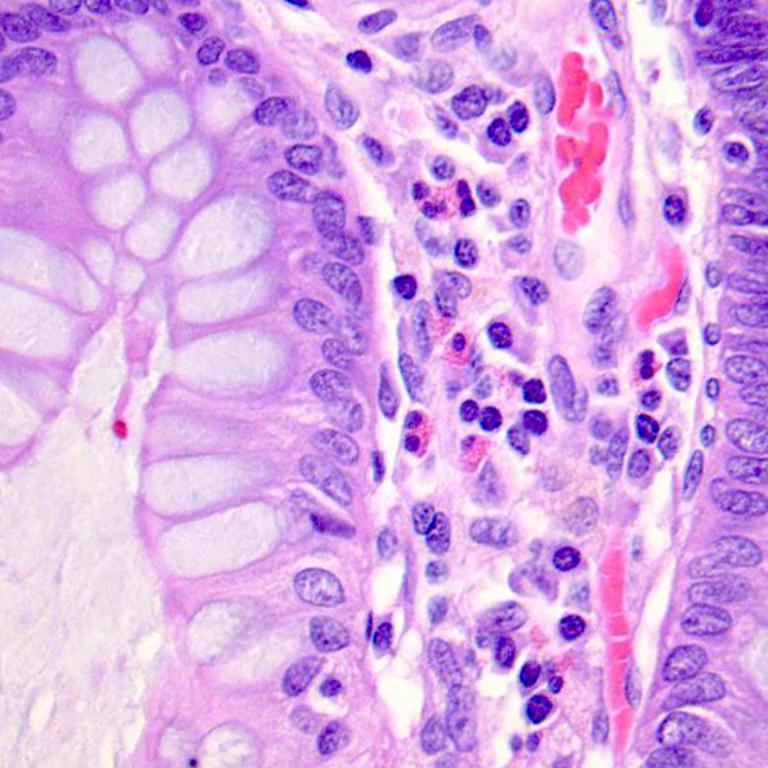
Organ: colon
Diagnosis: benign